Current action and preconditions to check: trajectory_clear

Your task: For each precondition in the list above, predict whether it will hold at this action.

Consider the current scene as observed from the mobile robot's camera, and analyze the predicted future states of all dynamic agents (e.g., people, animals, vehicles, or any moving entities) within the NEXT SECOND.

IMPORTANT: Only answer "very likely" if you are absolutely certain—based on strong, clear evidence—that a dynamic agent will violate the precondition in the predicted future state. Do NOT answer "very likely" for unlikely, ambiguous, or low-probability risks.

Ask yourself for each precondition: Is there a high probability, with clear and convincing evidence, that the predicted future states of any dynamic agent will interfere with the predicted future state of the currently executing action within the NEXT SECOND, causing that precondition to fail?

Assess the risk level based on these predictions. Use "likely" or "very likely" if motions create a clear risk of interference.

Use "neutral" or "improbable" if agents are nearby but their predicted paths are clearly diverging or non-conflicting.

Failure Risk Categories: "very improbable", "improbable", "neutral", "likely", "very likely"

Answer Format: Output ONLY the probability_of_failure value from these categories: "very improbable", "improbable", "neutral", "likely", "very likely"

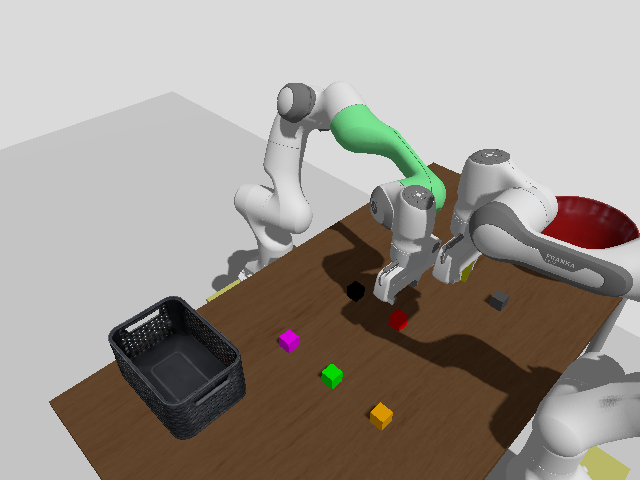

Answer: neutral